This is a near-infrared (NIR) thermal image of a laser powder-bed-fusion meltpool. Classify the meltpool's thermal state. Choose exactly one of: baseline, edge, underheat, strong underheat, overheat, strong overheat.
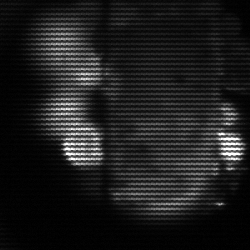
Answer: strong underheat